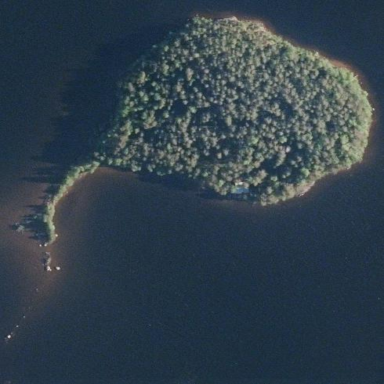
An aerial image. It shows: Island covered with woodland.